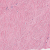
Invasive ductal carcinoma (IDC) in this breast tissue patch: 1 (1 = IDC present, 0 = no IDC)